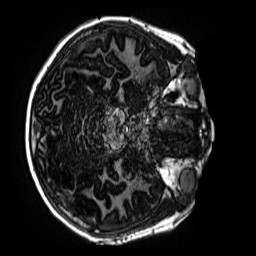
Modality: MP2RAGE
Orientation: axial
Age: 11
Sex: male
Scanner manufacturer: siemens
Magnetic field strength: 3 T
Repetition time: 4 s
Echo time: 0.00299 s